Question: Game Rule: Clicking a light toggles itself and its adjacent (up, down, left, right) lights. What is the minimum number of clicks required to turn off all the lights?
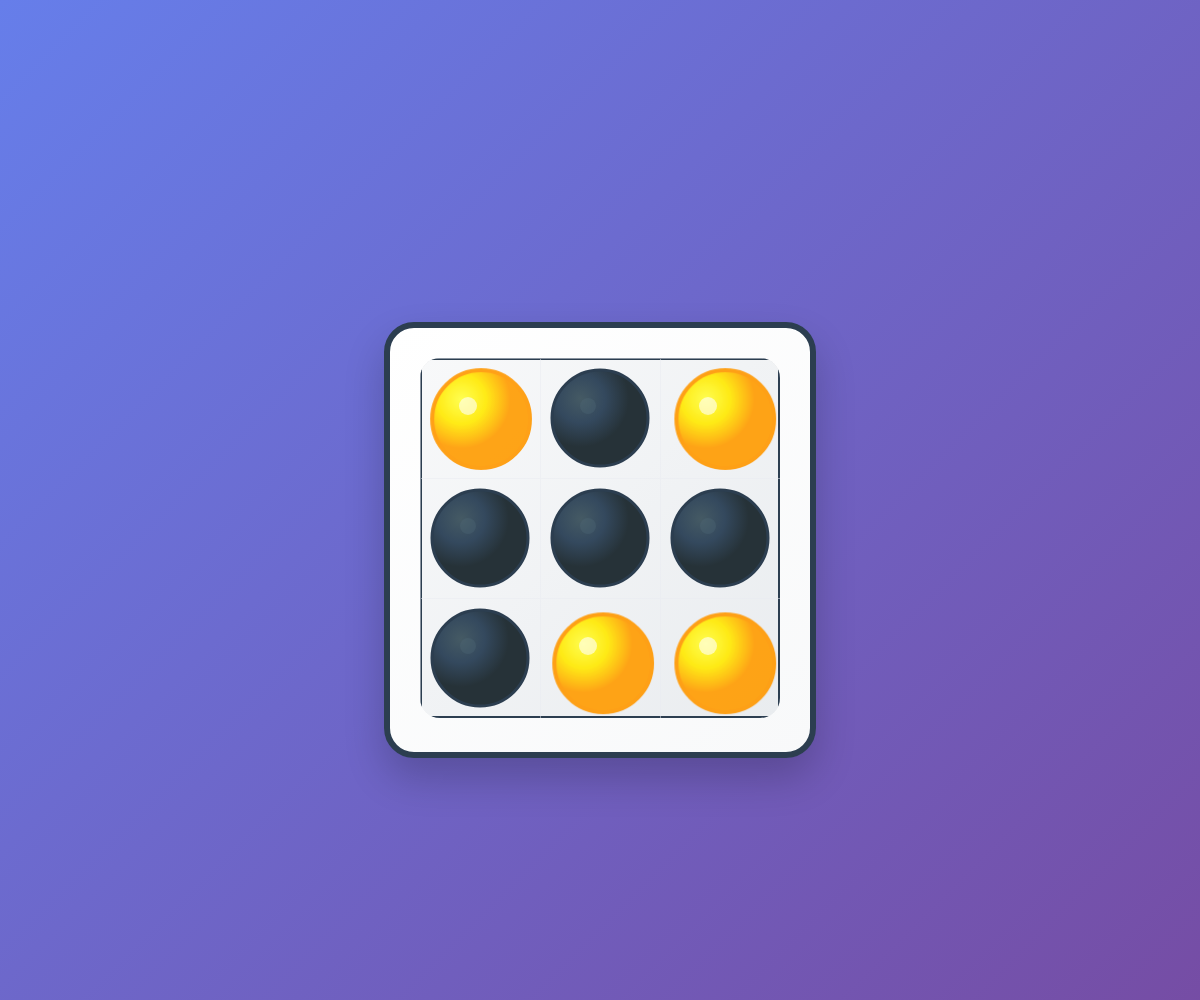
Answer: 3